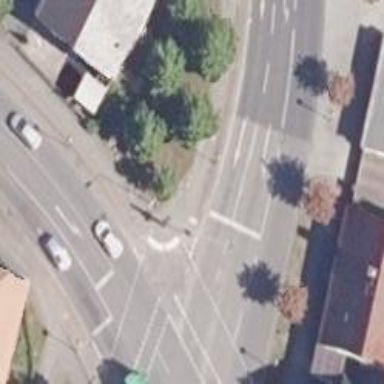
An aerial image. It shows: Road with traffic signals.